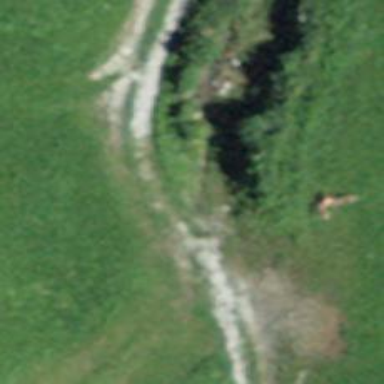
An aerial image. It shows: Rocky track with grade3 tracktype.